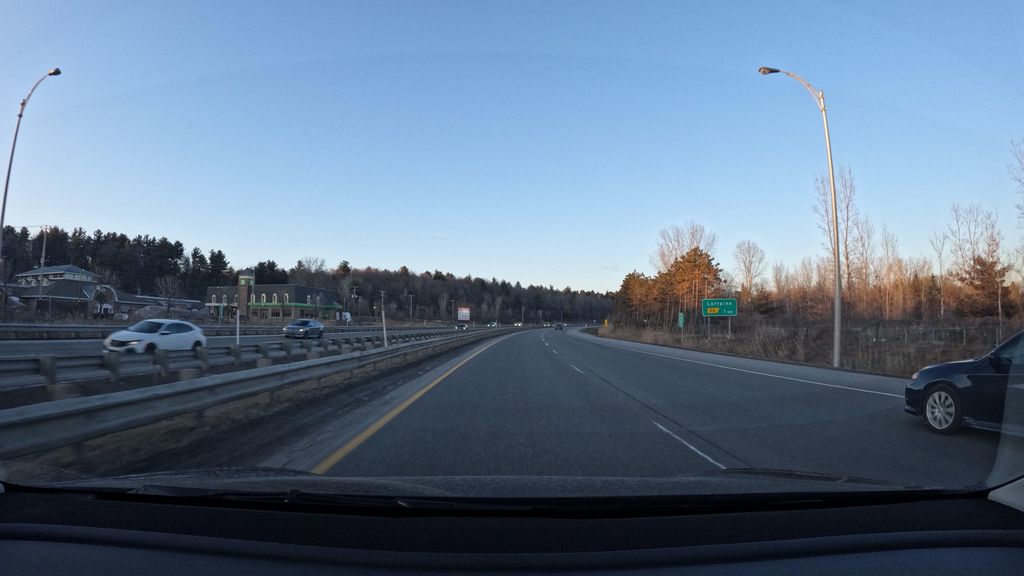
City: montreal